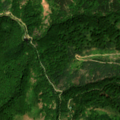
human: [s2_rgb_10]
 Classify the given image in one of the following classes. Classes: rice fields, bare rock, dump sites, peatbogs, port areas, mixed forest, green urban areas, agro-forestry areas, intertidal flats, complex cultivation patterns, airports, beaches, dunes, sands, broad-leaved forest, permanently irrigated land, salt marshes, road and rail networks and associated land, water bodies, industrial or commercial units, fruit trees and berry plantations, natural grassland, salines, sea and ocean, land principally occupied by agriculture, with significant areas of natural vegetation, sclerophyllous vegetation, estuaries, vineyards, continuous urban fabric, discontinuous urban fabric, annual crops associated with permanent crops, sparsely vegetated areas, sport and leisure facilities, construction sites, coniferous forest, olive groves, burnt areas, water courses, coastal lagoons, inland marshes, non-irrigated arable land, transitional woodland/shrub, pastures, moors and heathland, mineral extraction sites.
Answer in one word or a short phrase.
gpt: broad-leaved forest, natural grassland, transitional woodland/shrub